Question: I'm trying to figure out how to use an image as my window frame. I've been looking at <URL>, but it talks about drawing a custom shape rather than using an existing image.
I want to make a window like this:

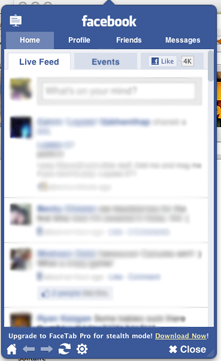
Answer: Checkout the TunesWindow example by Matt Gemmell:
<URL>
It uses separate images for the borders, corners and center.
Also checkout MAAttachedWindow by Matt Gemmel:
<URL>
Panel similar to the one shown in your question.